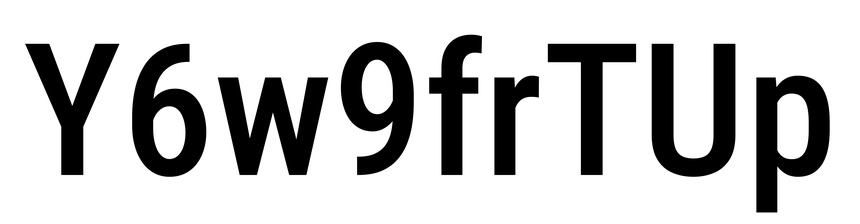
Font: Roboto_Condensed_Medium